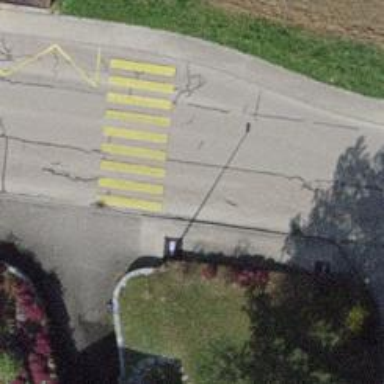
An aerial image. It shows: Asphalt sidewalk.